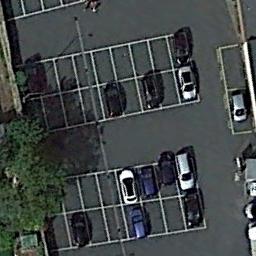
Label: parking_lot